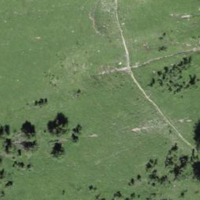
EUNIS habitat code: 26
Species observed at this site:
Arcyptera fusca